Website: macys
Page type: billing-address
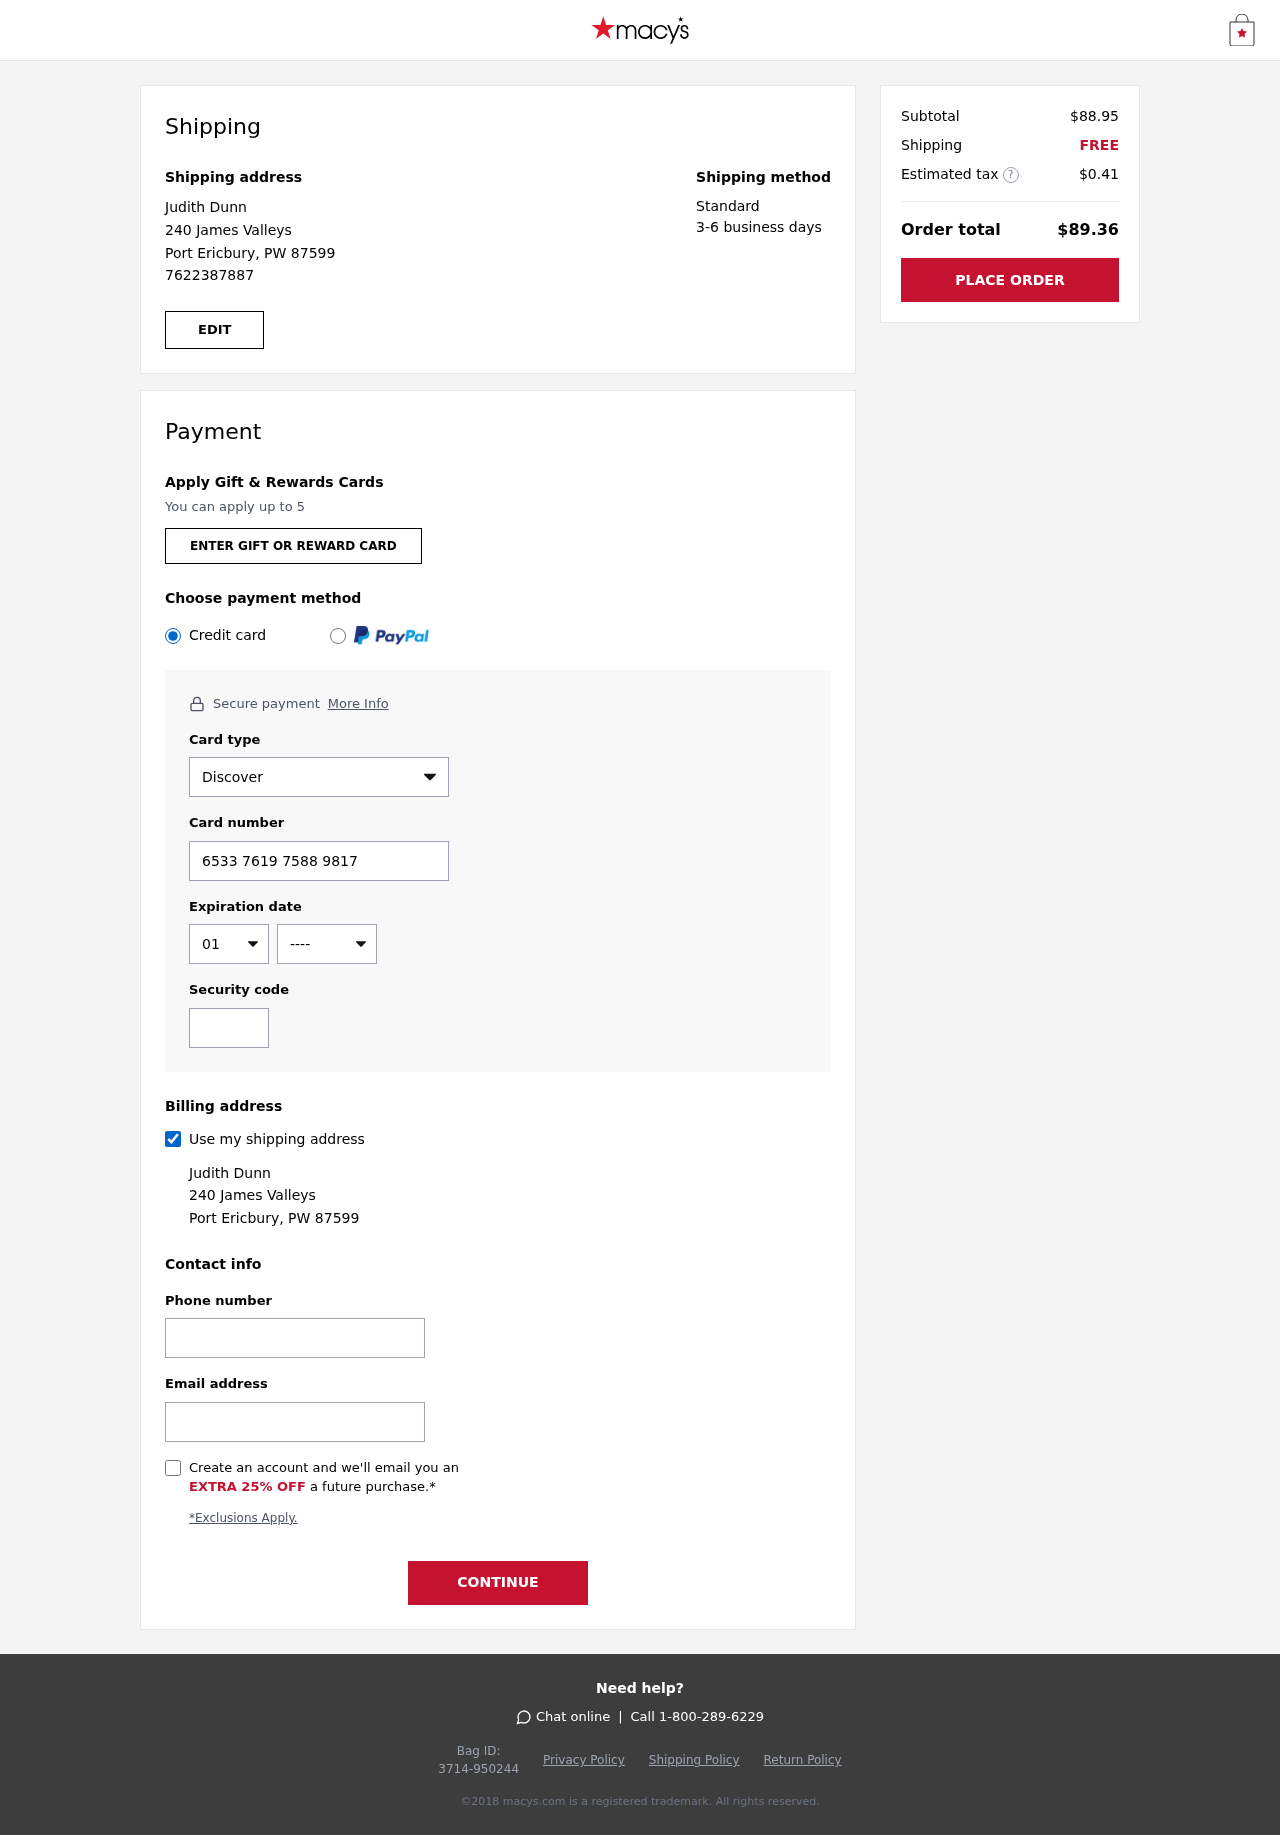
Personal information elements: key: PII_CARD_CVV
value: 785
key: PII_CARD_EXPIRY_MONTH
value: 01
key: PII_CARD_EXPIRY_YEAR
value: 26
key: PII_CARD_NUMBER
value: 6533 7619 7588 9817
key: PII_CARD_TYPE
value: Discover
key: PII_EMAIL
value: judith.dunn@yahoo.com
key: PII_FULLNAME
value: Judith Dunn
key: PII_PHONE
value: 7622387887
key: PII_STREET
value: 240 James Valleys
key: PII_CITY_STATE_ZIP
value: Port Ericbury, PW 87599
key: PII_FIRSTNAME
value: Judith
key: PII_LASTNAME
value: Dunn
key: PII_FULLNAME2
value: Judith Dunn
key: PII_FULLNAME3
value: Judith Dunn
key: PII_FIRSTNAME2
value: Judith
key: PII_FIRSTNAME3
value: Judith
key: PII_LASTNAME2
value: Dunn
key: PII_LASTNAME3
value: Dunn
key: PII_FIRSTNAME_DERIVED
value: Judith
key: PII_LASTNAME_DERIVED
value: Dunn
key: PII_FULLNAME_DERIVED
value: Judith Dunn
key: PII_NAME_FULL_DERIVED
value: Judith Dunn
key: PII_STREET2
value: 240 James Valleys
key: PII_PHONE2
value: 7622387887
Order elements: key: ORDER_SUBTOTAL
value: $88.95
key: ORDER_SHIPPING_COST
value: FREE
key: ORDER_TAX
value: $0.41
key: ORDER_TOTAL
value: $89.36